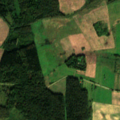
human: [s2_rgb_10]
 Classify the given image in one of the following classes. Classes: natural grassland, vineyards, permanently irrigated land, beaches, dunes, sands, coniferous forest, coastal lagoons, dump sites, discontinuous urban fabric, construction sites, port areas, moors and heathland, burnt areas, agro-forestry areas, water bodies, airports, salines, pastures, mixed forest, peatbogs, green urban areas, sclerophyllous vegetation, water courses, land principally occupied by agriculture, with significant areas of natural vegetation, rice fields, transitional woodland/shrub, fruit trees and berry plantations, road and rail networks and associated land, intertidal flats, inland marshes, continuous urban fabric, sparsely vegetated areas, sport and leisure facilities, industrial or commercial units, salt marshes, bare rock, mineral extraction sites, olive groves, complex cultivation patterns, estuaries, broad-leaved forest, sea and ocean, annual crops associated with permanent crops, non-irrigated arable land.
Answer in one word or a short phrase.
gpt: non-irrigated arable land, complex cultivation patterns, broad-leaved forest